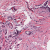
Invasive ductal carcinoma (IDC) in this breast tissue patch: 0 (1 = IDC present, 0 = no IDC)